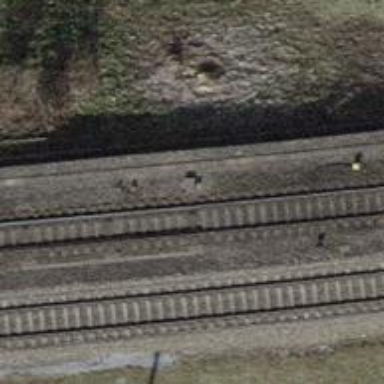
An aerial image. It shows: Railway switch.